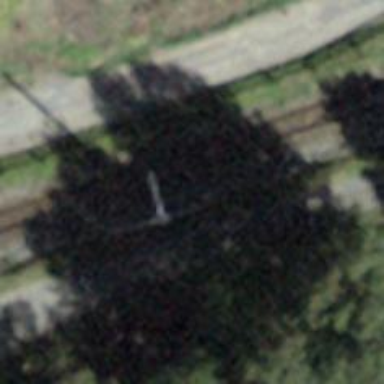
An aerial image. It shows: Railway signal.